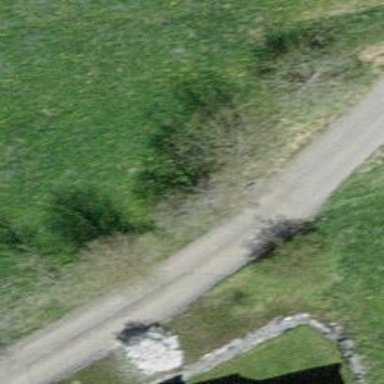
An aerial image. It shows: Unclassified road.